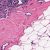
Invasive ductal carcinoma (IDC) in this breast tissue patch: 0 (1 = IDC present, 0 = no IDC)